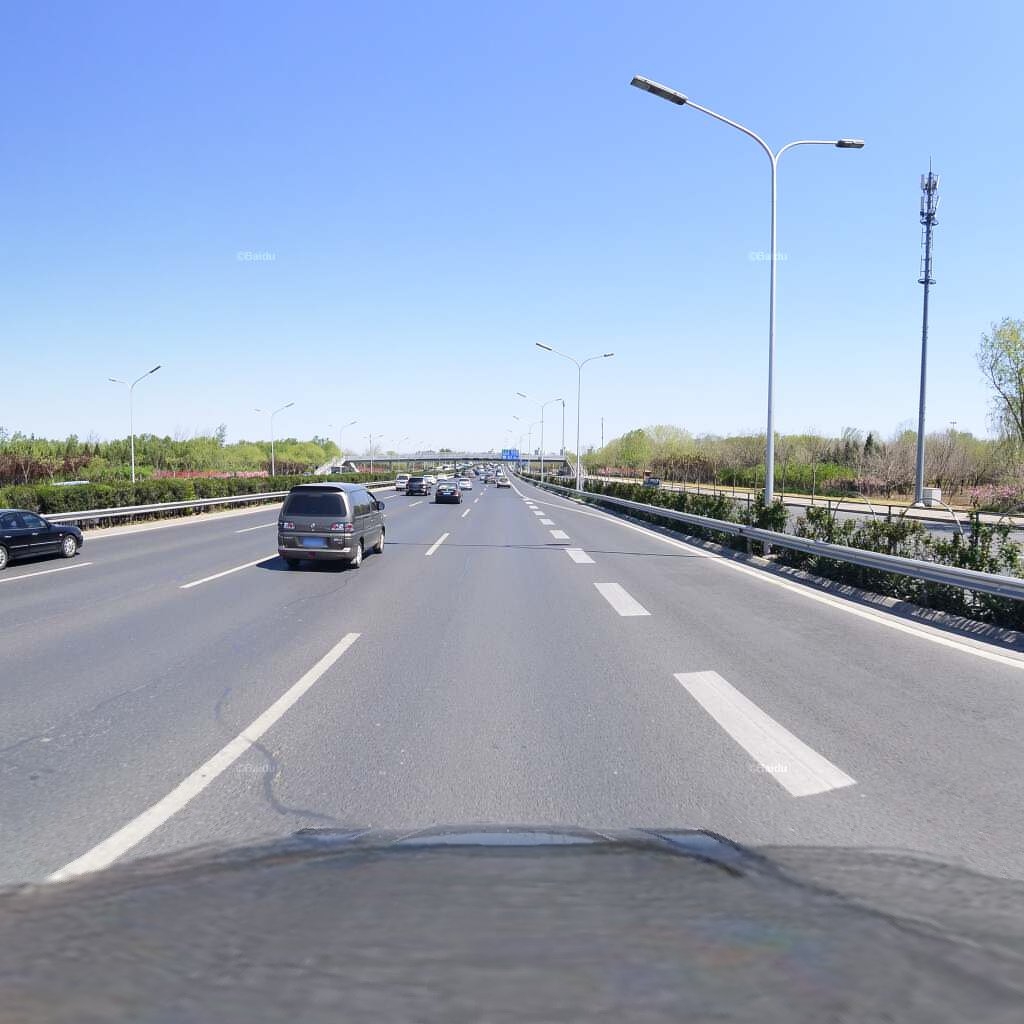
Region: Haidian
Road damage annotations: longitudinal patch, longitudinal patch